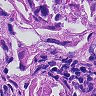
Metastatic tissue present: yes